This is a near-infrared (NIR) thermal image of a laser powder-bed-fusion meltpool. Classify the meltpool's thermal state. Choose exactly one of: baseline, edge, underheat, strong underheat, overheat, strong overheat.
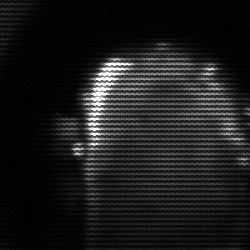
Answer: baseline